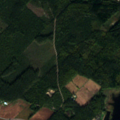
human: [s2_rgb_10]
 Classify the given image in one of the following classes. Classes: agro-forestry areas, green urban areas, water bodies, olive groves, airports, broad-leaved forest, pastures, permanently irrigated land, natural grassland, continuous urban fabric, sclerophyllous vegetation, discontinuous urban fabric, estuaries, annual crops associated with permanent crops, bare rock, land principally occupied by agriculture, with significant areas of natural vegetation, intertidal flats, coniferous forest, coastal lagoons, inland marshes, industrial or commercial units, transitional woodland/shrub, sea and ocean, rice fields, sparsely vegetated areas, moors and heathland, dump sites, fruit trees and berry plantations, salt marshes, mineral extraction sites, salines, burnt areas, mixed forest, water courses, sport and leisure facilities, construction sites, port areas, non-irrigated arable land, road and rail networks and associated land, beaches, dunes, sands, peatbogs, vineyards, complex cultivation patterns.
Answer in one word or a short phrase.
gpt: non-irrigated arable land, land principally occupied by agriculture, with significant areas of natural vegetation, coniferous forest, mixed forest, transitional woodland/shrub, water bodies